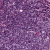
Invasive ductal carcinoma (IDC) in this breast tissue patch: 1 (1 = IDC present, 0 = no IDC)